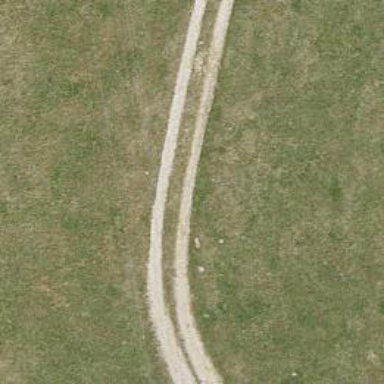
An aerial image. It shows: Track road with grade3 tracktype.